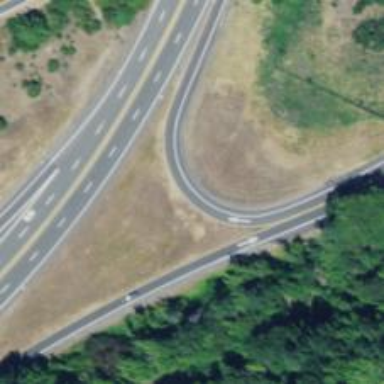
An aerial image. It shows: Trunk link highway.